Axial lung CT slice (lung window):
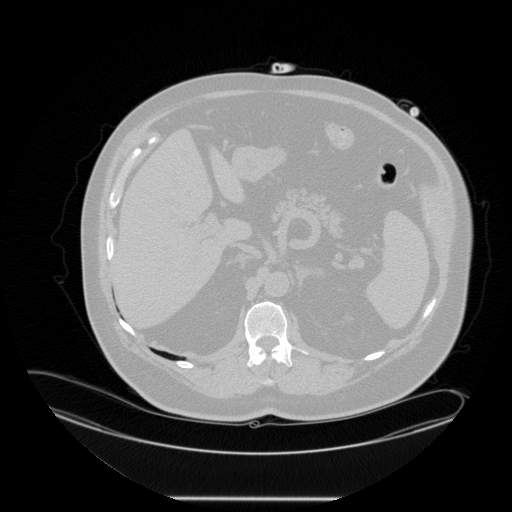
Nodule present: no